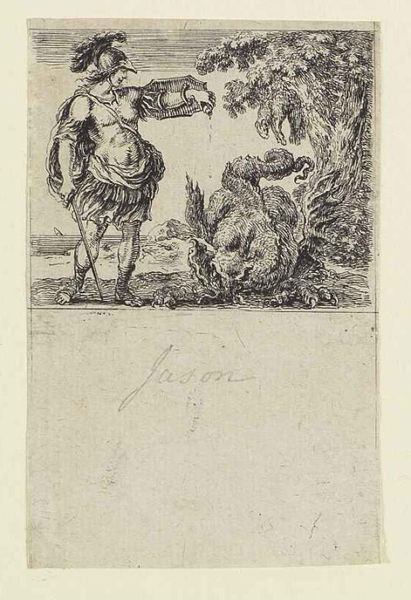
Titel: Jeu de la Mythologie - Jason
Künstler: Stefano della Bella
Standort: Karlsruhe
Institution: Staatliche Kunsthalle Karlsruhe
Schlagwörter: baum, berg, feder, feuer, flügel, gott, hand, held, himmel, kampf, kämpfer, mann, meer, wasser, weiß, bäume, fluss, landschaft, see, ufer, frau, grau, haar, schwarz, skizze, zeichnung, tier, rock, flasche, arm, federn, mord, stehen, tod, herr, horizont, natur, busch, insel, blatt, wald, boot, schuppen, engel, garten, krug, federbusch, fell, schwanz, küste, schrift, segelboot, strand, papier, schuhe, grafik, graphik, lanze, muskeln, sandalen, waldrand, name, schild, blut, schaf, antike, buch, fuss, druck, druckgraphik, schwarzweiss, druckgrafik, schraffur, radierung, stich, titel, seite, illustration, schwert, soldat, waffe, schlange, bleistift, degen, helm, krallen, dämon, mythologie, ritter, rüstung, sieg, buchseite, römer, triumph, serie, sandale, harnisch, flüssigkeit, krieger, getötet, echse, heiliger, siegfried, kralle, töten, löschen, hermes, heilig, kupferstich, bote, gamaschen, grieche, erzengel, ungeheuer, tropfen, drachen, drache, handschrift, schutz, römisch, drachentöter, georg, heiliger georg, michael, monster, planet, got, untier, klaue, kaltnadel, hai, widder, martin, trank, überlegen, lindwurm, bestie, pumphose, vlies, gift, besiegen, rämer, galoschen, tötung, gewonnen, andromeda, feuervogel, jason, soldar, brustharnisch, federbusc, exlibris, schrift+, meeresküste, bella, stefano della bella, ilias, della bella, shcwert, träufeln, iason, iaso, wurzle, haiflosse, unteir, federbucsch, heiliger marrtin, schraffr, de bella, meeresste, soldat schild feuer löschen, dracdhe, drachem, kampf schwert